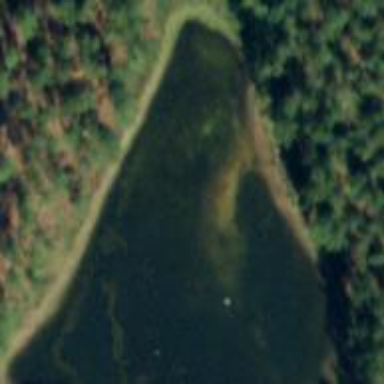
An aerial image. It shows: Pond with natural water.